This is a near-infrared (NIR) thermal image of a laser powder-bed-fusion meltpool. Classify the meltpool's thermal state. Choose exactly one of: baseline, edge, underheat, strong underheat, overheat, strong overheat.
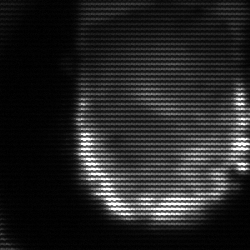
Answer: baseline